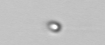
Label: nanoplankton_mix